高一 · 代数
下列函数图像与 $x$ 轴均有交点, 但不宜用二分法求函数的零点的是 ( )
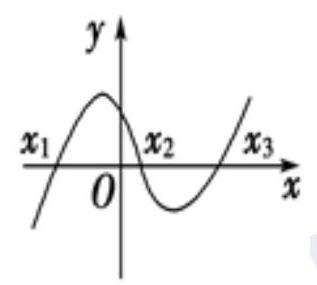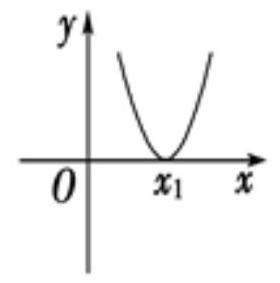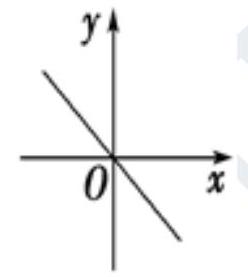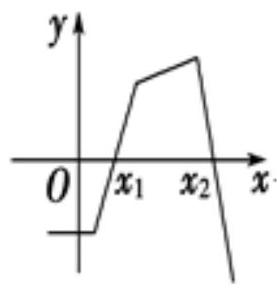
A.

B.

C.

D.

答案: B
解析: $\because \mathrm{B}$ 选项中的零点不是变号零点,

$\therefore$ 该零点不宜用二分法求解,

故选: B.